Question: In my project I display a lot of spheres.

To display the spheres I load a file with some values.
Thus it could be 1600 spheres. Now I get a performance problem while rendering... :(
In this part I initialize my device object:
'''
try
{
meshList = new List<Sphere>();
// Erstellt die PresentParameters fur weitere Einstellungen des Device
PresentParameters presParams = new PresentParameters()
{
Windowed = true, // Device nur innerhalbe des Fensterhandels benutzen
SwapEffect = SwapEffect.Discard, // Grafikkarte entscheidet selbst wie sie den Backbuffer zur anzeige bringt
EnableAutoDepthStencil = true, // Boolean zum Merken der Tiefe
AutoDepthStencilFormat = DepthFormat.D16 // Format der Tiefe
};
// Erzeugt eine Instanz von dem Device
device = new Device(0, // Nummer fuer den Grafikadapter der verwendet wird
DeviceType.Hardware, // Parameter uber die Garfikkarte oder CPU ausfuhren
panel1, // Fensterhadel fur das Device
CreateFlags.HardwareVertexProcessing, // Einstellung des Device. Gibt an, dass die Vertices nur per Software verarbeitet werden
presParams); // Gibt die weiteren Einstellungen mit
// Wenn das Device neupositioniert wird
device.DeviceReset += new System.EventHandler(this.OnResetDevice);
// Fuhrt das Reset aus
OnResetDevice(device, null);
// Definiert keine Vor und Ruckseite
device.RenderState.CullMode = Cull.Clockwise;
// Direct3D-Beleuchtung deaktivieren
device.RenderState.Lighting = false;
// Beschreibt einen festen Fullmodus
device.RenderState.FillMode = FillMode.Solid;
// Erstellt den Buffer fur die Vertices (Lab Koordinatensystem)
vertexBuffer = new VertexBuffer(typeof(CustomVertex.PositionColored), // Typ der Vertices
18, // Anzahl der Vertices
device, // Geratekontext unser device
0, // Anzahl der Flags zur Verarbeitung der Vertice
CustomVertex.PositionColored.Format, // Typ der Vertices (Weil man auch eigene Strukturen definieren kann)
Pool.Default); // Speicherung der Vertices
// Event welches aufgerufen wird wenn der Vertexbuffer erstellt wurde
vertexBuffer.Created += new System.EventHandler(this.OnCreateVertexBuffer);
// Event wird von Hand aufgerufen
this.OnCreateVertexBuffer(vertexBuffer, null);
return true; // Device wurde erstellt
}
catch { return false; } // Device konnte nicht erstellt werden
'''
In this part I render all vertices:
'''
public void Render()
{
// Fragt ob das Device erstellt wurde und noch gultig ist
if (device == null)
return;
// Inhalt des Backbuffers loschen und das ganze mit einer Farbe einfarben
device.Clear(ClearFlags.Target | ClearFlags.ZBuffer, // Die entsprechende Oberflache
System.Drawing.Color.Black, // Die Farbe
1.0f, // Abstand vom Betrachter, an dem die Oberflache geloscht wird und einen Wert, ...
0); // ...der in jedem Stencil-Buffer-Eintrag gespeichert wird.
// Anfang der Szene
device.BeginScene();
// Matrizen aufsetzen
SetupMatrices();
// Bindet den Buffer an das Device
device.SetStreamSource(0, // Nummer des Streams
vertexBuffer,// Der Buffer
0); // StartOffset in dem Buffer
// Teilt dem Device das Format der Vertices mit
device.VertexFormat = CustomVertex.PositionColored.Format;
// Zeichnet die Dreiecke
device.DrawPrimitives(PrimitiveType.LineList, // Typ der Primitive
0, // Eintrag des ersten Vertex
3); // Anzahl der Primetive
// Zeichnet jedes einzelne Sphere
foreach (Sphere mesh in meshList)
{
mesh.labMesh.DrawSubset(0);
}
// Ende der Szene
device.EndScene();
// Bringt die Zeichnung auf das Fensterhandle
device.Present();
}
'''
And this is the class to create each sphere:
'''
/// <summary>
/// Die Klasse Sphere
/// </summary>
public class Sphere
{
// Radius der Kugel
private const float radius = 4f;
// Die Anzahl der Ebenen einer Kugel
private const int slices = 40;
// Die Anzalh der Flachen einer Ebene
private const int stacks = 40;
// Das Mesh zum Darstellen der Kugel
private Mesh mesh = null;
private Vector3 vec;
public Vector3 min;
public Vector3 max;
/// <summary>
/// Gibt den Mesh zuruck
/// </summary>
public Mesh labMesh
{
get { return mesh; }
}
public Vector3 labVector
{
get { return vec; }
}
/// <summary>
/// Erstellt das Mesh
/// </summary>
/// <param name="device">Das 3D Device</param>
/// <param name="color">Die Farbe der Kugel</param>
/// <param name="labValues">Die Lab Werte der Kugel</param>
public void createMesh(Device device, Color color, params float[] labValues)
{
// Erstellt die Kugel mit der Anbindung an das Device
mesh = Mesh.Sphere(device, radius, slices, stacks);
// Kopiert das Mesh zum Erstellen des VertexArrays
Mesh tempMesh = mesh.Clone(mesh.Options.Value, Vertex.FVF_Flags, device);
// Erstellt den VertexArray
Vertex[] vertData = (Vertex[])tempMesh.VertexBuffer.Lock(0, typeof(Vertex), LockFlags.None, tempMesh.NumberVertices);
// Weist jedem Vertex die Farbe und die Position zu
for (int i = 0; i < vertData.Length; ++i)
{
vertData[i].color = color.ToArgb();
vertData[i].x += labValues[1];
vertData[i].y += labValues[0] - 50f;
vertData[i].z += labValues[2];
}
min = new Vector3(labValues[1], labValues[0] + 100f, labValues[2]);
max = new Vector3(labValues[1], labValues[0] - 100f, labValues[2]);
// Gibt den VertexBuffer in der Kopie frei
tempMesh.VertexBuffer.Unlock();
// Loscht den Mesh aus dem Speicher
mesh.Dispose();
// Legt die Kopie in der Meshinstanz ab
mesh = tempMesh;
Vector3 v = new Vector3(labValues[1], labValues[0], labValues[2]);
vec = v;
}
}
/// <summary>
/// Vertex fur die Kugel
/// </summary>
struct Vertex
{
public float x, y, z; // Position of vertex in 3D space
public int color; // Diffuse color of vertex
/// <summary>
/// Konstruktor der Vertex
/// </summary>
/// <param name="_x">X(A) - Position</param>
/// <param name="_y">Y(L) - Position</param>
/// <param name="_z">Z(B) - Position</param>
/// <param name="_color">Die Farbe</param>
public Vertex(float _x, float _y, float _z, int _color)
{
x = _x; y = _y; z = _z;
color = _color;
}
// Das Format des Vertex
public static readonly VertexFormats FVF_Flags = VertexFormats.Position | VertexFormats.Diffuse;
}
'''
I don't have any idea how to improve the performance by rendering 1600 spheres!
I think in games must be a solution too.
I hope you have an idea to hepl me!
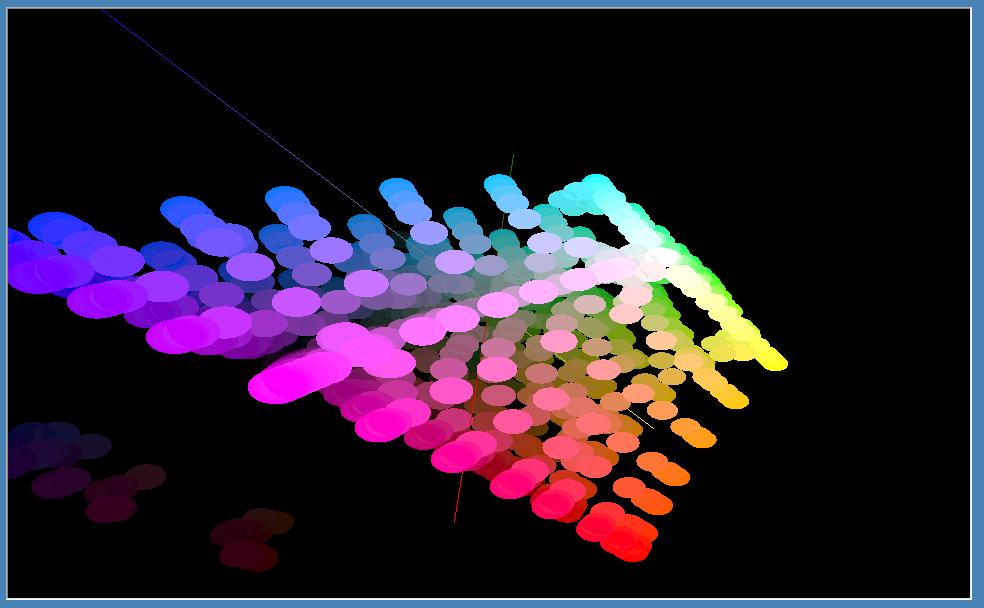
Answer: First off I have to say that Managed DirectX is not support by Microsoft. You are far better off using something like XNA or better still <URL>.
One method would be to only use one sphere and then set up a second vertex stream that contains matrix data. You can then render the spheres instanced with one, single, draw call. This should improve performance significantly.
Another method would be to build one giant vertex buffer with as many spheres as you can fit into it so you call 'DrawSubset' less. This will improve performance.
That said 1600 draw calls a frame is high but isn't significant so it should be possible to get decent performance as is.
A few things to try would be adding the following flags in your 'mesh.Clone' call:
1. WriteOnly
2. OptimizeVertexCache
3. VbShare
Also make sure alpha blending is turned off (it probably is but worth a try).
Ideally rendering your spheres in front to back order will optimise overfill (the number of times pixels are written too should be as low as possible) but this can often use more CPU than you save in GPU time.
Other things to bear in mind are how complex your spheres are. Can they have the number of tris reduced?
Beyond that using some sort of debugger as suggested by Caesar (never though i'd type that ;)) is a good way forward. It may just be that Managed DirectX is not performant enough to give you the results you are after ...